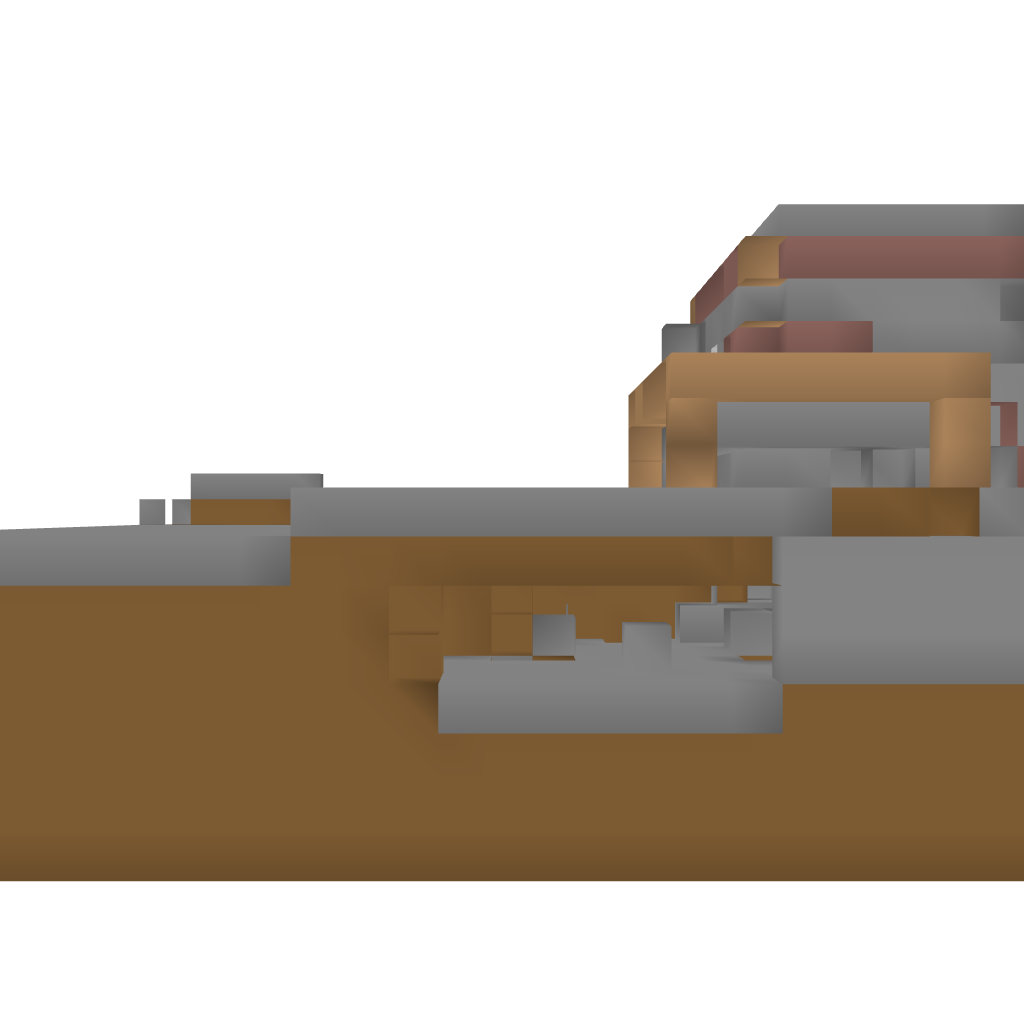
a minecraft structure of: Adventure map shop bad low quality